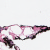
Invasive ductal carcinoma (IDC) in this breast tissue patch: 0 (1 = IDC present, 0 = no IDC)